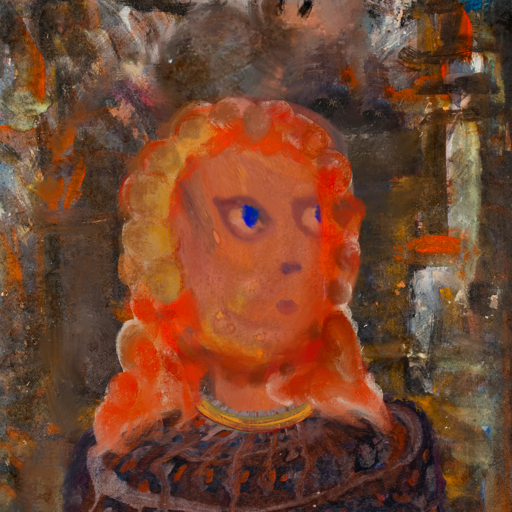
Background: GypsyQueen, Head And Neck Side: Mother_And_Son_Son, Face Side: Mother_And_Son_Mother, Bust: Hypocrite, Hair Side: Rupkatha, Head Accessory: Blank, Second Necklace: Blank, Necklace: Mother_And_Son_Son, Baby: Blank